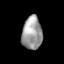
Tissue: prostate
Cell type: Epithelial cells
Senescence score: 0.3195
Nuclear area (px): 649
Mean DAPI intensity: 157.549